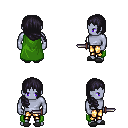
a pixel art fantasy rpg character, male body template, dark elf, purple skin, green cape, gold greaves, raven right-swept hairstyle, gray slippers, dagger, four views (front, back, left, right), 2x2 character sprite sheet, small pixel art, hard edges, no anti-aliasing